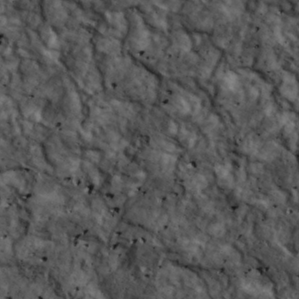
Label: non_frost